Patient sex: M
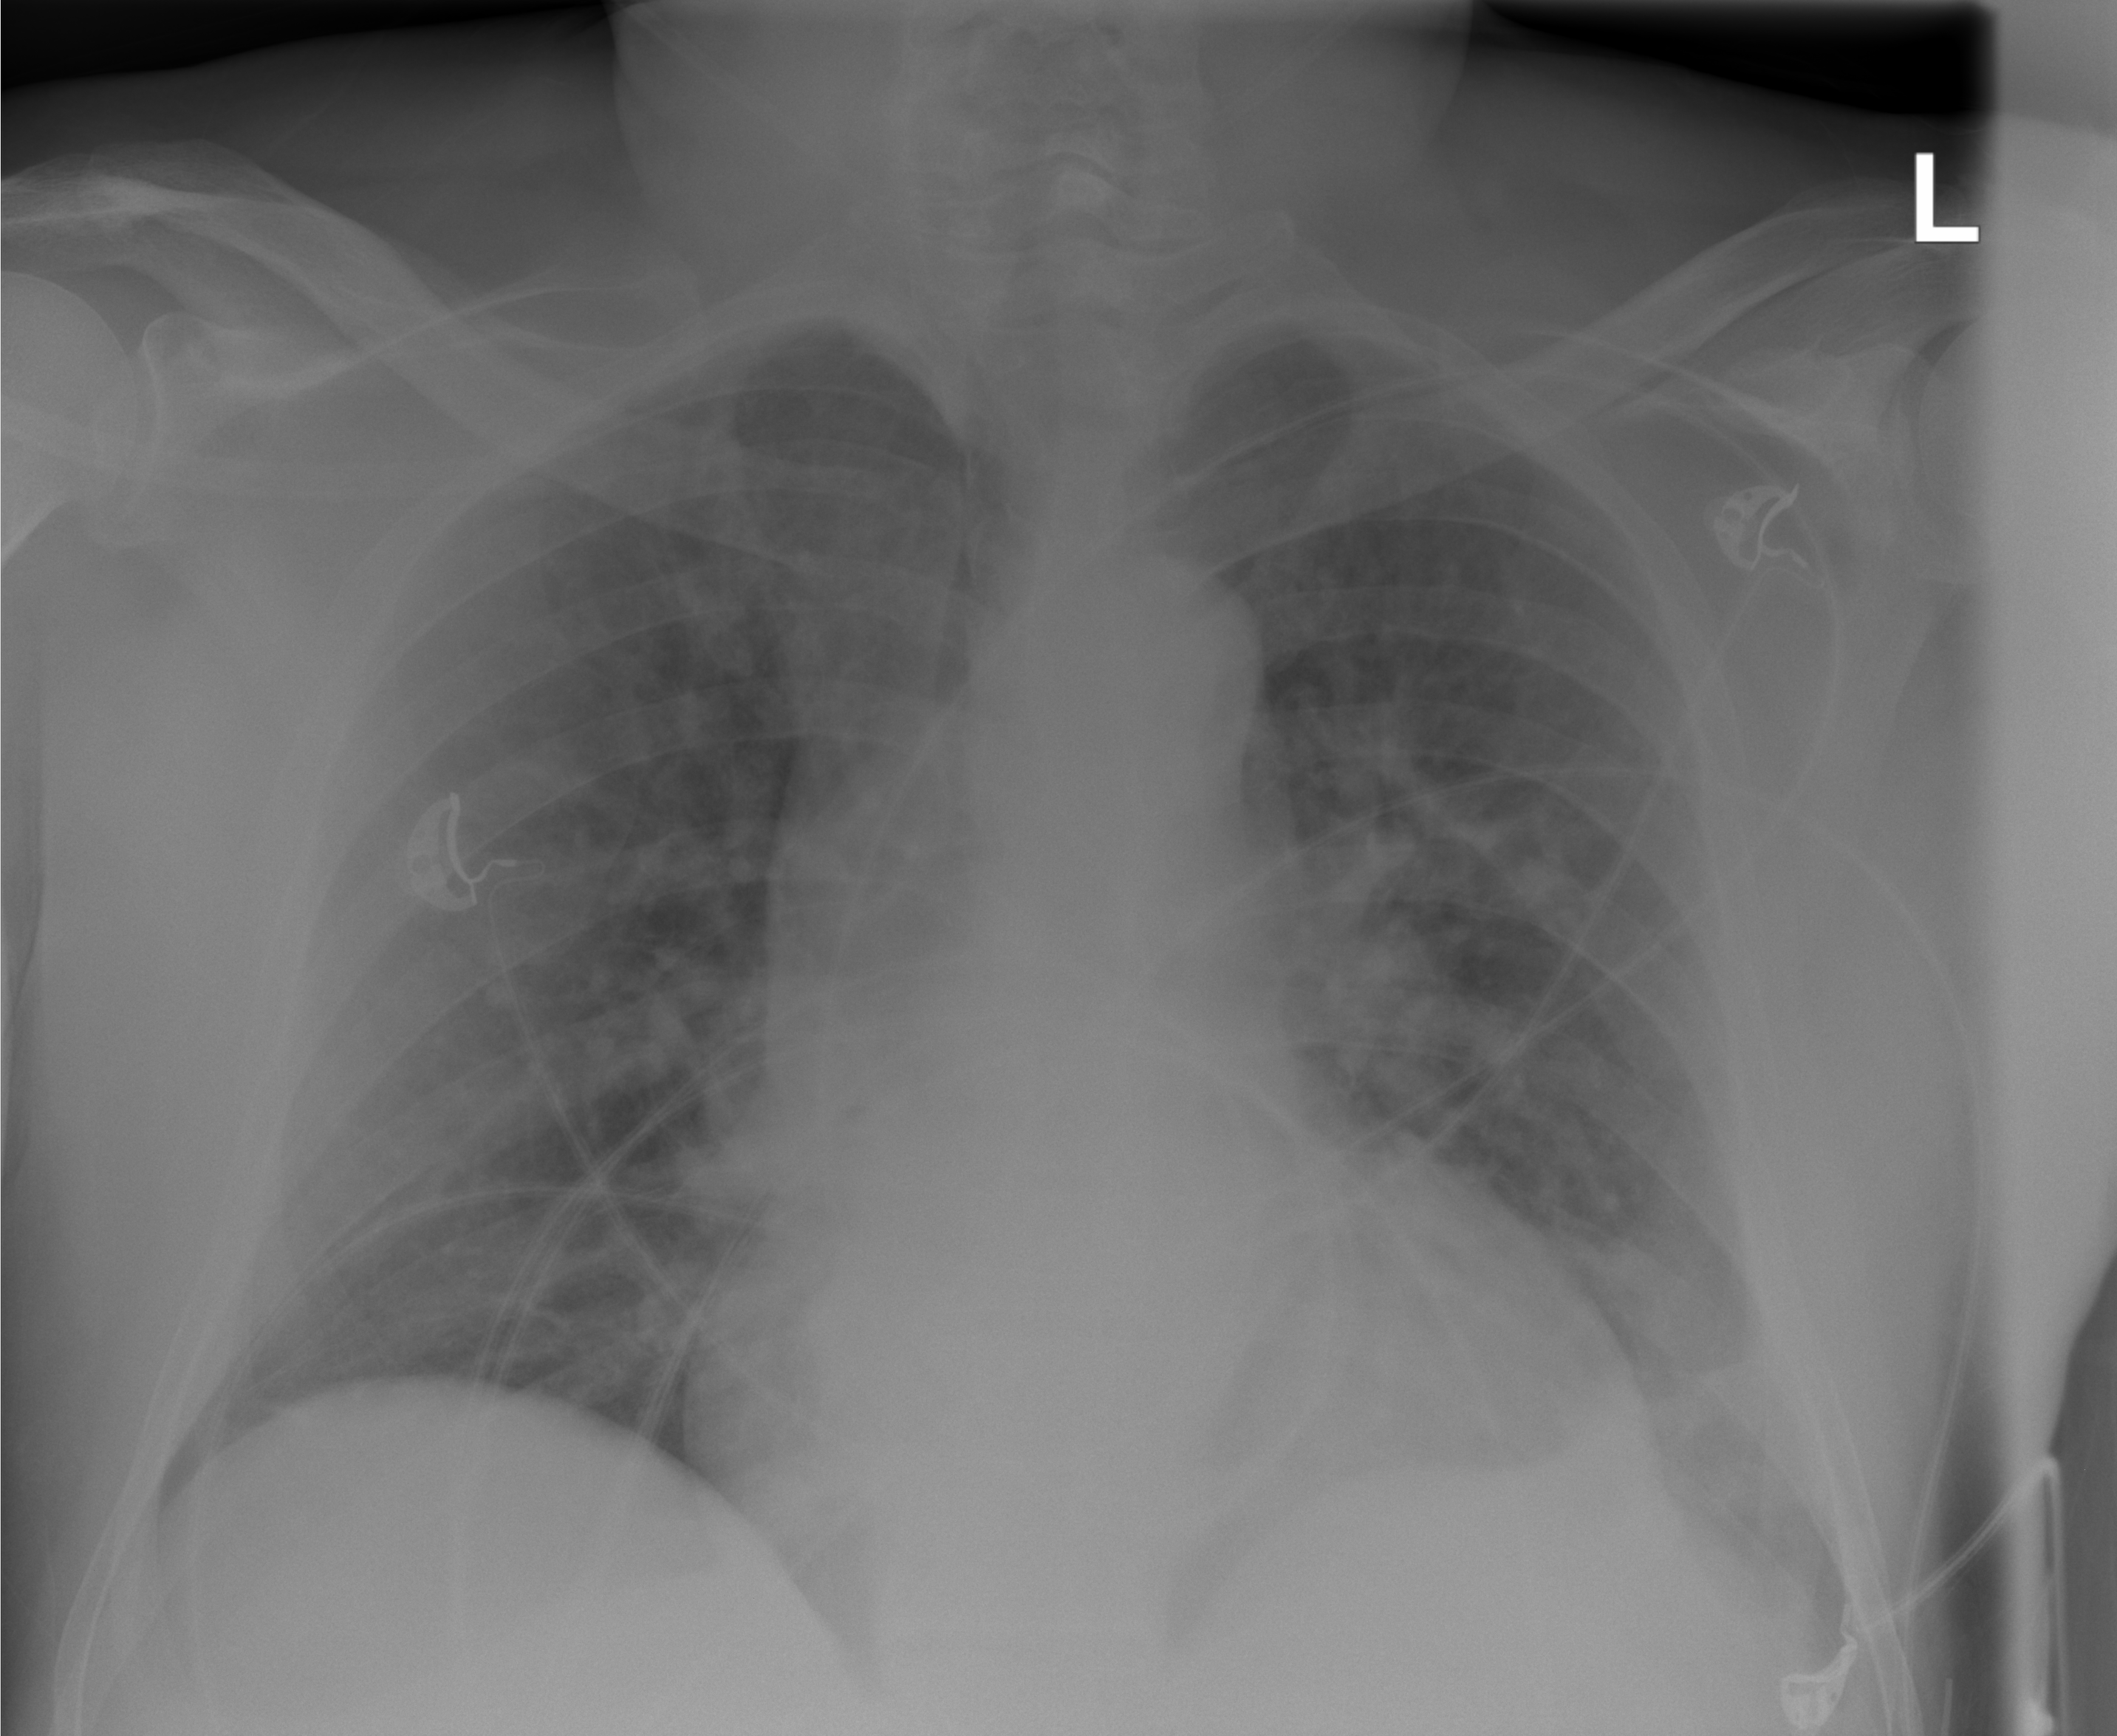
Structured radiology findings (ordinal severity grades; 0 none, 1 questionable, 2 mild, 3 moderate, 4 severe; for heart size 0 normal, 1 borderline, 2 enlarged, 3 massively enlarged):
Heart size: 1
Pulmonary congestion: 3
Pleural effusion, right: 0
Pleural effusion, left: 1
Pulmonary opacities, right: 0
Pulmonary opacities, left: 0
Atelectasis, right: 0
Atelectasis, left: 1